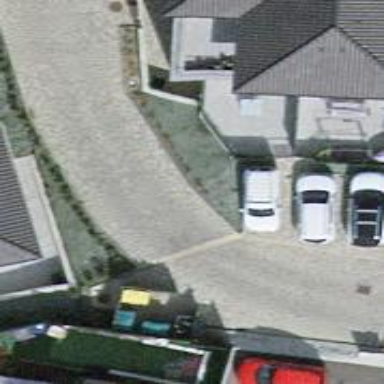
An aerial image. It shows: Asphalt parking aisle road.